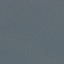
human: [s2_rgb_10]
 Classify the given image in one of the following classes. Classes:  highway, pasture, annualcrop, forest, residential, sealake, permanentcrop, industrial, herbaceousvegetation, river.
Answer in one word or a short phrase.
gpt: SeaLake